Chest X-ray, AP view. Patient: 48 years old, sex M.
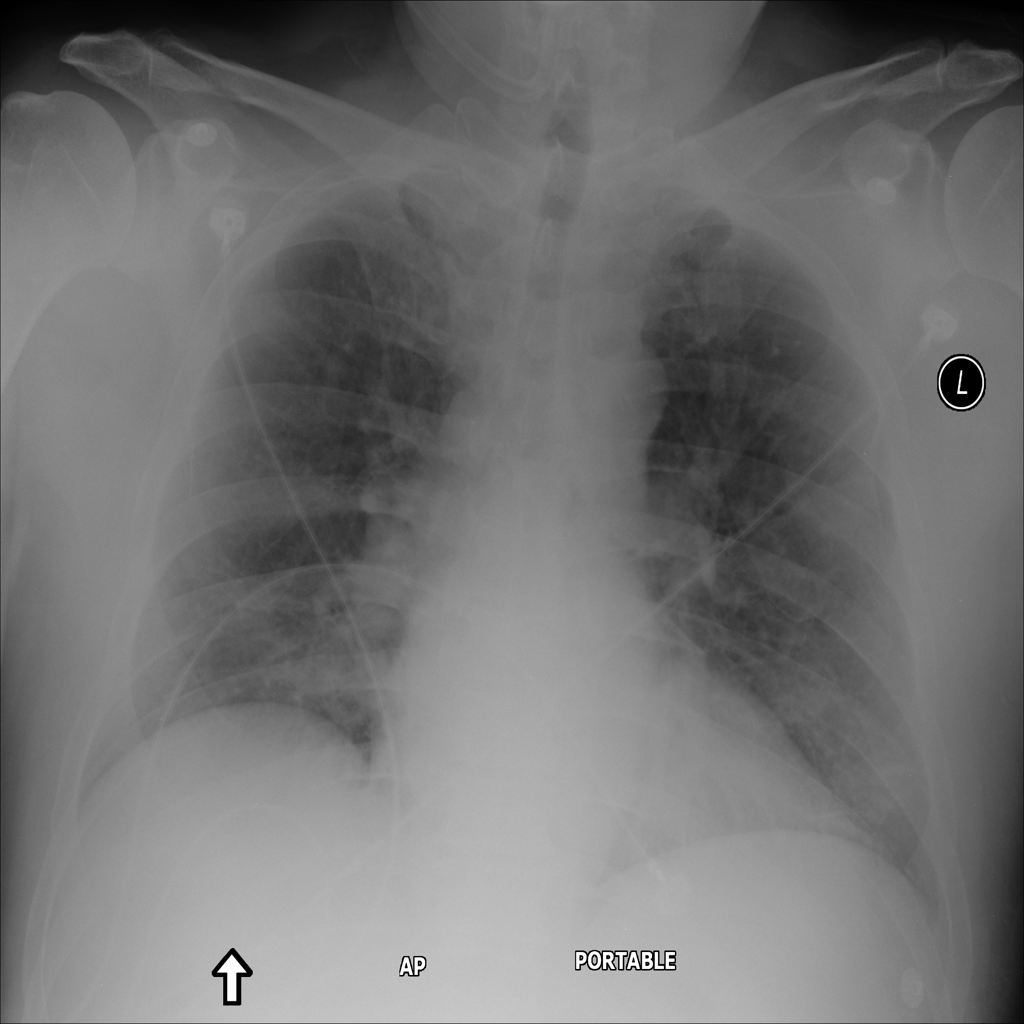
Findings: Edema